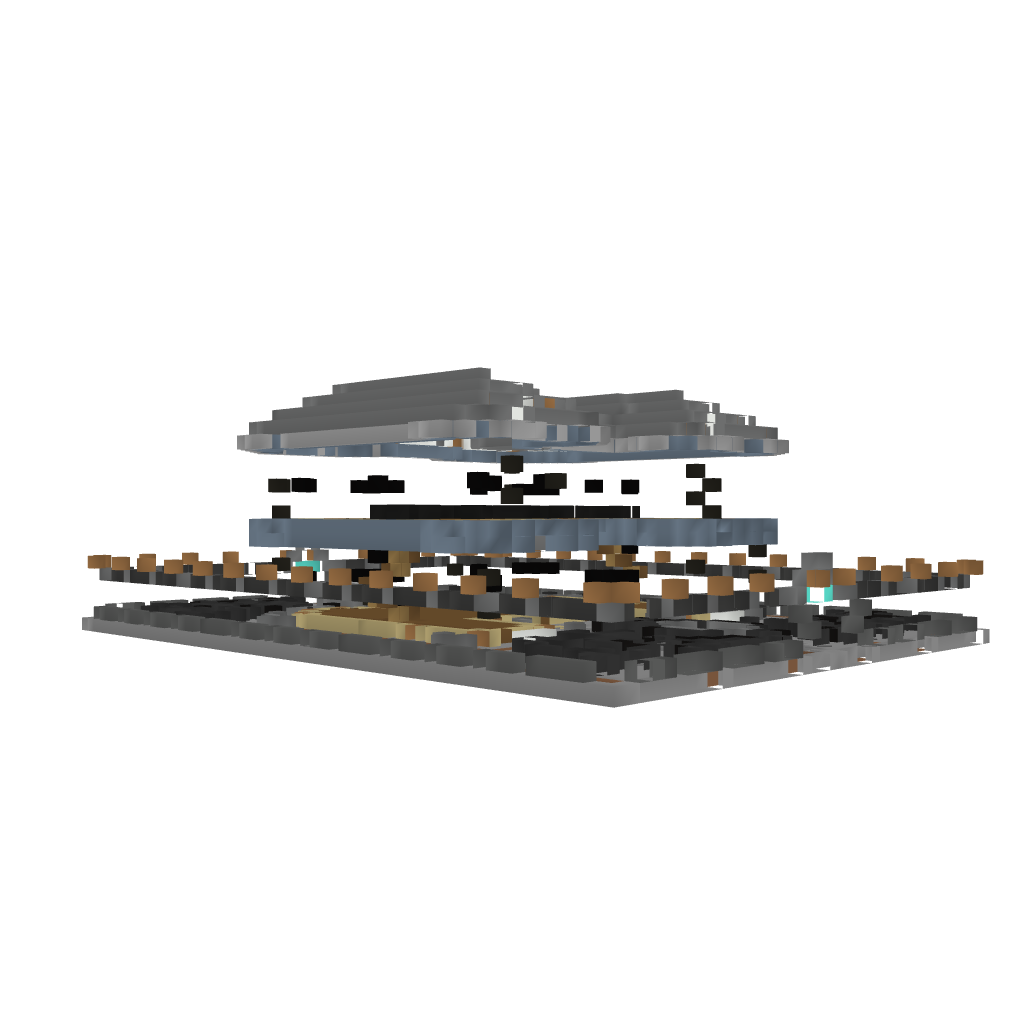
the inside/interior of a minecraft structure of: Fancy 2 Floor House